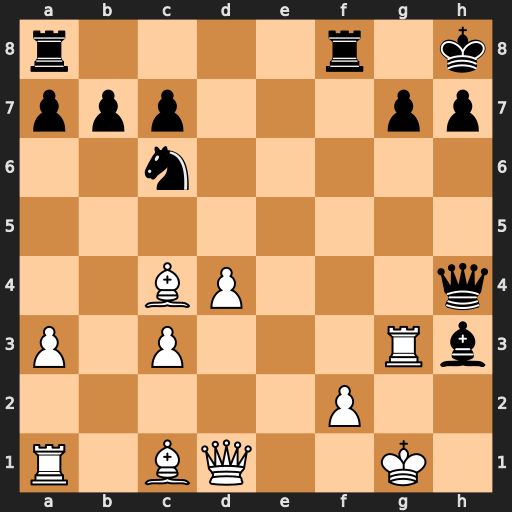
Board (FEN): r4r1k/ppp3pp/2n5/8/2BP3q/P1P3Rb/5P2/R1BQ2K1
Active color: w
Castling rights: -
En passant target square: -
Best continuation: Bg5 Qxg3+ fxg3